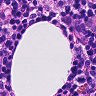
Metastatic tissue present: no